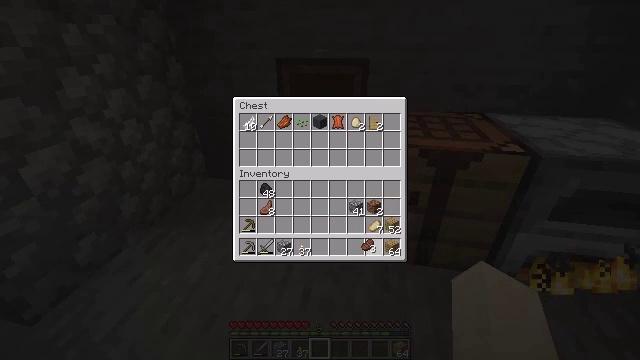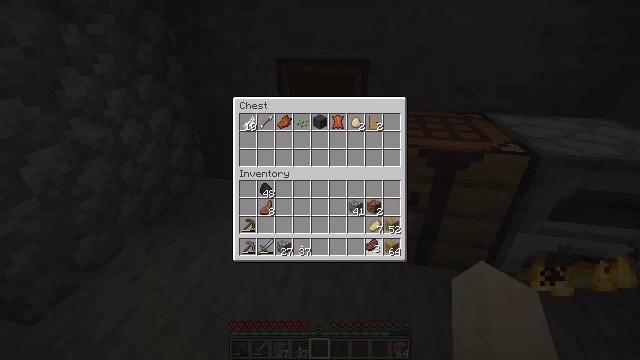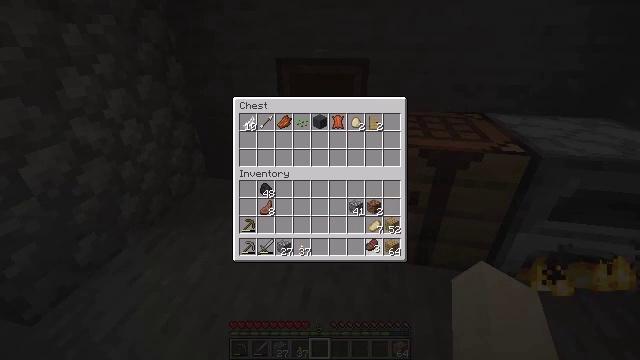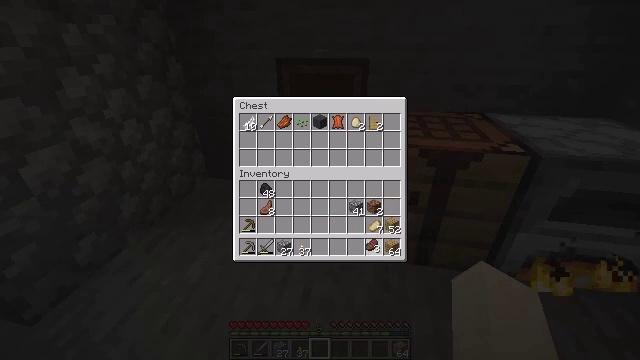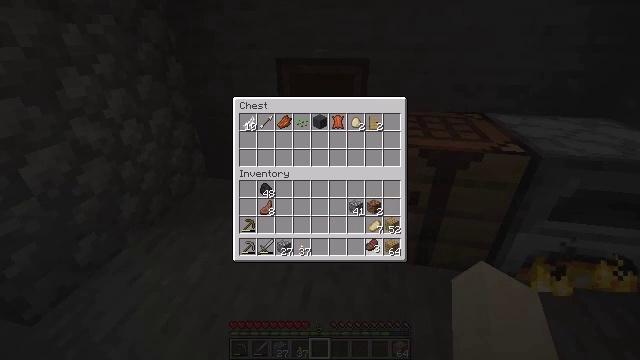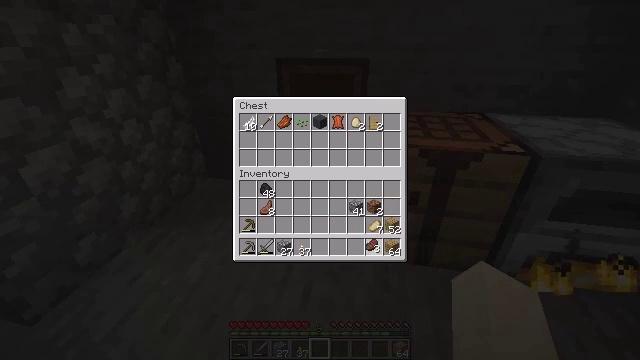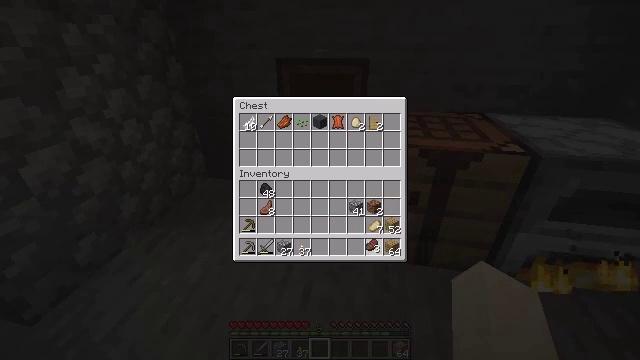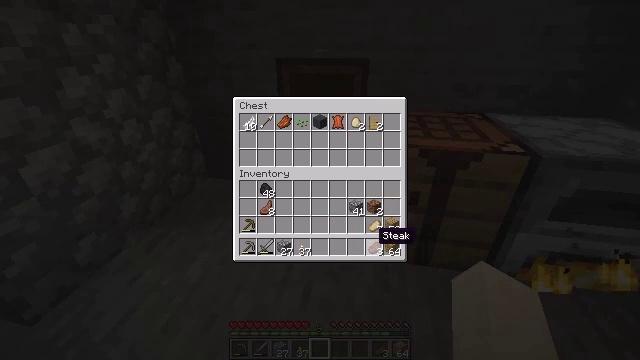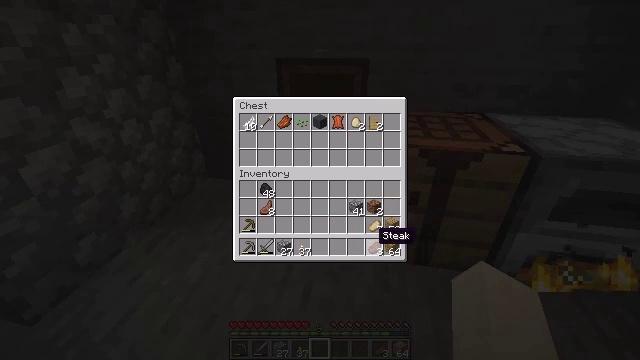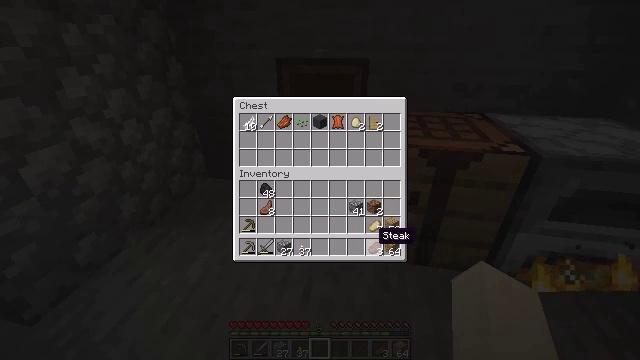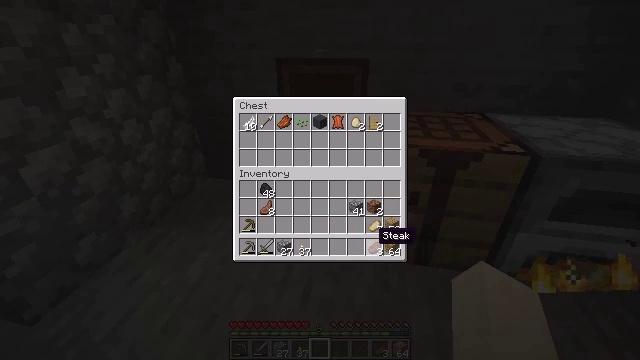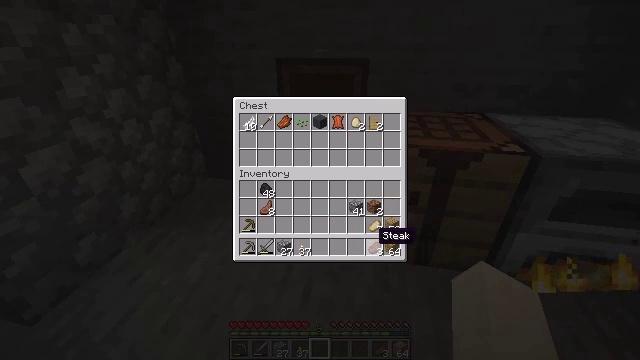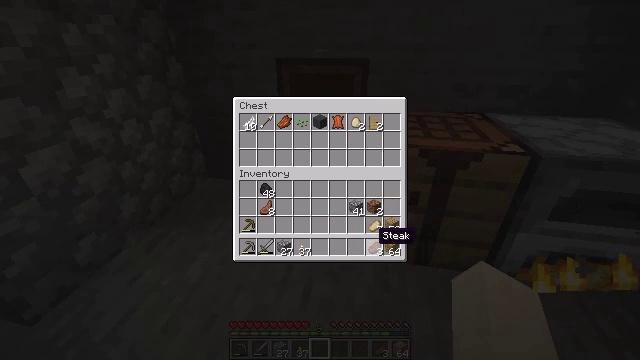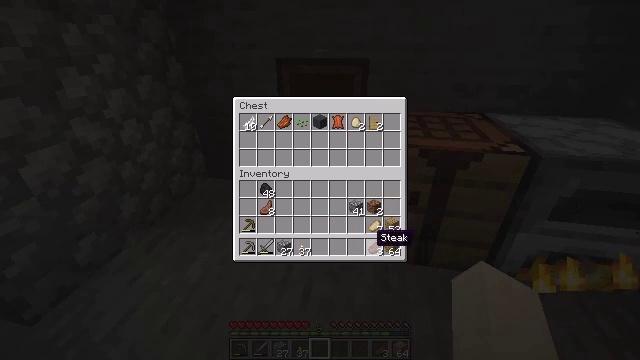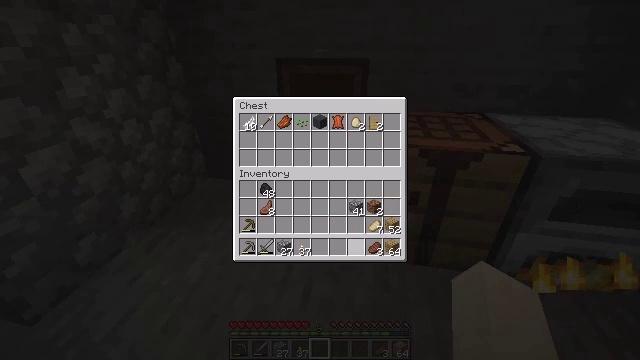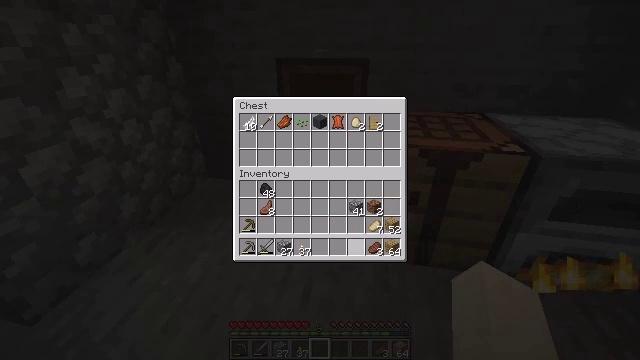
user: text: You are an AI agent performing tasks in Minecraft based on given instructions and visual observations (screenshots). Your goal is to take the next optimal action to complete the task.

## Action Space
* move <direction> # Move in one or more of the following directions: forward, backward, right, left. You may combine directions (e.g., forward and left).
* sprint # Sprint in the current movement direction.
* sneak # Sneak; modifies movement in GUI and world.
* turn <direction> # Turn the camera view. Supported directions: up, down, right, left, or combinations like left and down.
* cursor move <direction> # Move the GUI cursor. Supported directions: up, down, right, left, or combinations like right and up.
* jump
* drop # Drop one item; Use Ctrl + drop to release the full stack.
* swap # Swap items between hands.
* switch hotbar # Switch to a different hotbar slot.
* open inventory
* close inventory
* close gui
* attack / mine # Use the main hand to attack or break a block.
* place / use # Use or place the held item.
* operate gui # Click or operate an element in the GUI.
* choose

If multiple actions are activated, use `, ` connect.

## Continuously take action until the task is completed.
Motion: motion action
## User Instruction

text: Create cobblestone stairs at the crafting table.
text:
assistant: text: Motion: no_op
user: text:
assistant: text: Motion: no_op
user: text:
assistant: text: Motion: no_op
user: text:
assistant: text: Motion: operate gui
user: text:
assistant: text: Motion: operate gui
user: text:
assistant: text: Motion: operate gui
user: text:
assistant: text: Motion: no_op
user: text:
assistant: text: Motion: no_op
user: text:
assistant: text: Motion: no_op
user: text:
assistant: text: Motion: no_op
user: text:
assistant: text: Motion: no_op
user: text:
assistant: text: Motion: no_op
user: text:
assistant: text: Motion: no_op
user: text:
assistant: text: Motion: cursor move left
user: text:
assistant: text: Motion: no_op
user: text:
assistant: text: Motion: no_op
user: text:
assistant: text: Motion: no_op
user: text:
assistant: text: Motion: no_op
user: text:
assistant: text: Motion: no_op
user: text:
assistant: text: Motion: cursor move left
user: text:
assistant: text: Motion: cursor move left and up
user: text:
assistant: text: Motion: cursor move left
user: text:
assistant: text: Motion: no_op
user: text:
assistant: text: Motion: no_op
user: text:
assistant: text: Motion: no_op
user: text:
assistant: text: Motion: no_op
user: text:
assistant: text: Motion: no_op
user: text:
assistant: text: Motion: no_op
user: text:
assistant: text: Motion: no_op
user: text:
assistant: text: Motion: no_op